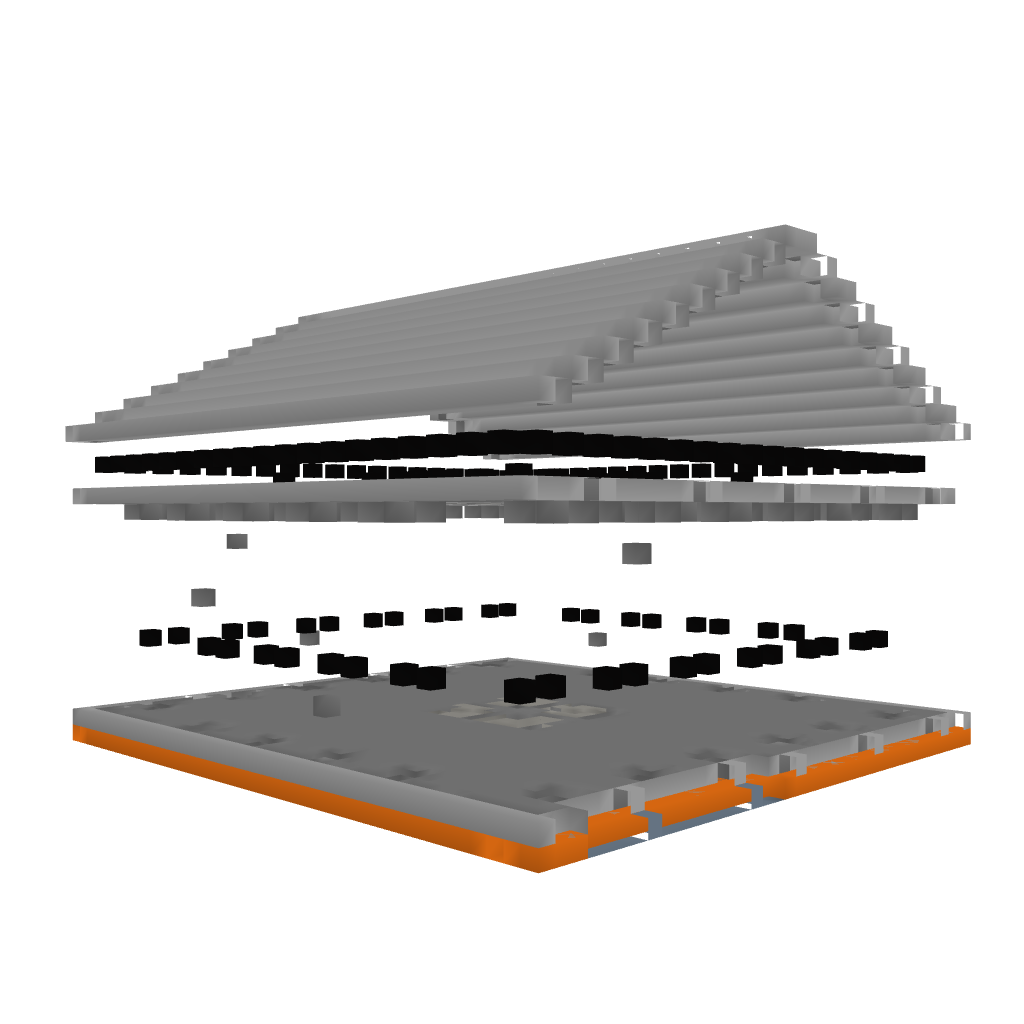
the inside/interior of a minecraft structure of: Tempel-Zeus